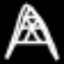
Label: The Eiffel Tower